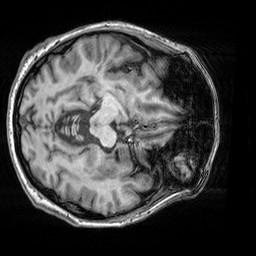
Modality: T1w
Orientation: axial
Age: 40
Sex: male
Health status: healthy
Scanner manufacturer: siemens
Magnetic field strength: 3 T
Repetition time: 2.3 s
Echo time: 0.00303 s